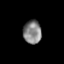
Tissue: prostate
Cell type: Fibroblasts
Senescence score: 0.705
Nuclear area (px): 417
Mean DAPI intensity: 130.472